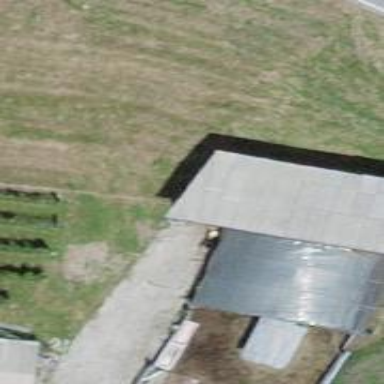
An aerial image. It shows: Shed building.